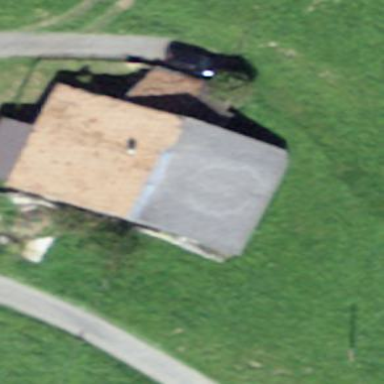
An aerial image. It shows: Barn.